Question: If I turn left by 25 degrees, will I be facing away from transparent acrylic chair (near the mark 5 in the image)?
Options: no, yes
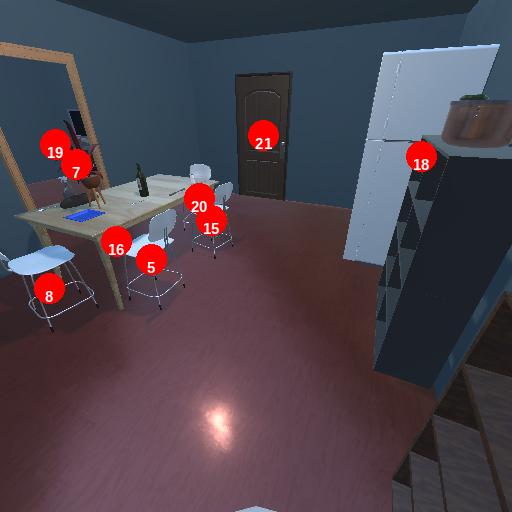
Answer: no